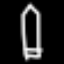
Label: pencil